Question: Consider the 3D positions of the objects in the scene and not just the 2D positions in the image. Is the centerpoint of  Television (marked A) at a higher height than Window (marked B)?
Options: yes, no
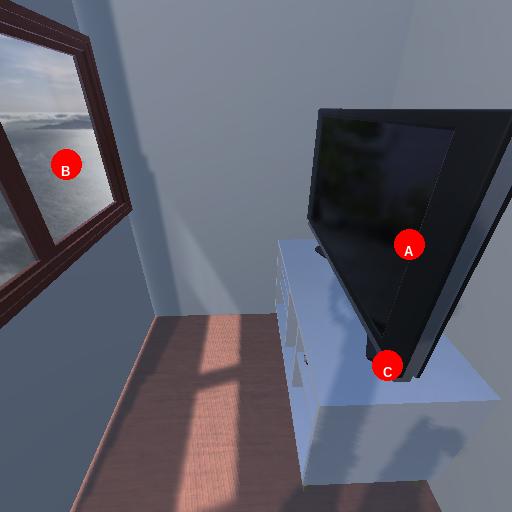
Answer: yes